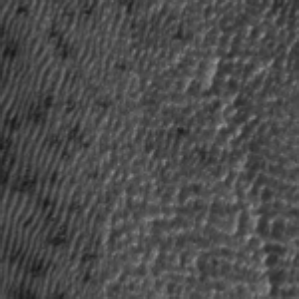
Label: frost